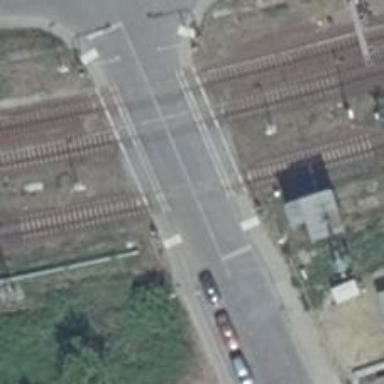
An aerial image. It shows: Level railway crossing with traffic signals. The crossing has double half barriers.